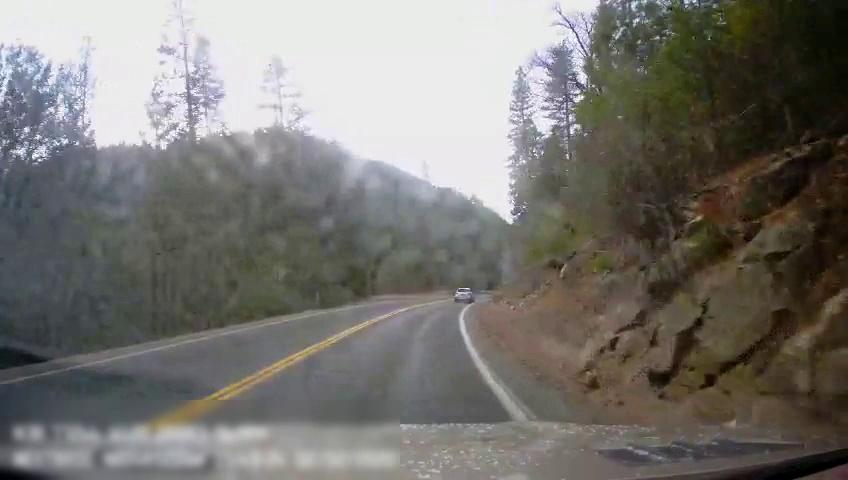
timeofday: Day
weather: Sunny
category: Drivable Space
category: Vehicles | Car
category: Lanes | Opposite Lane
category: Lanes | Current Lane
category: Lanes | Current Lane
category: Lanes | Current Lane